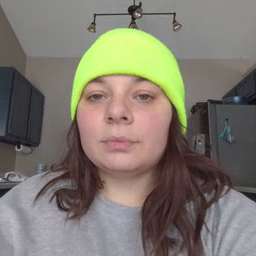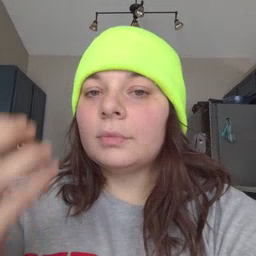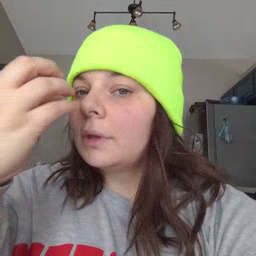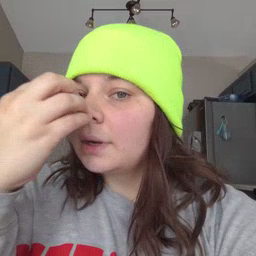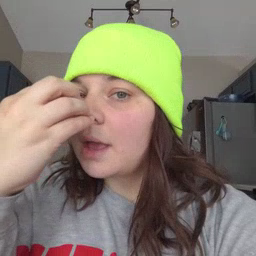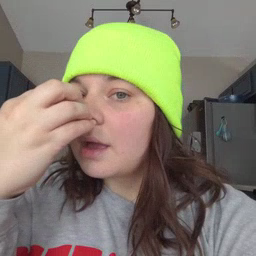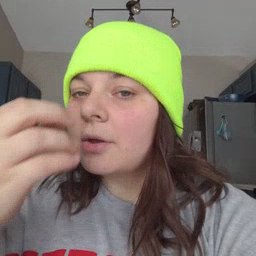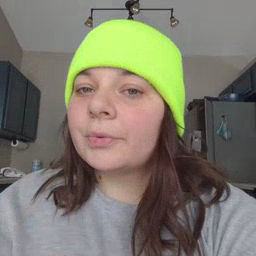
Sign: clown